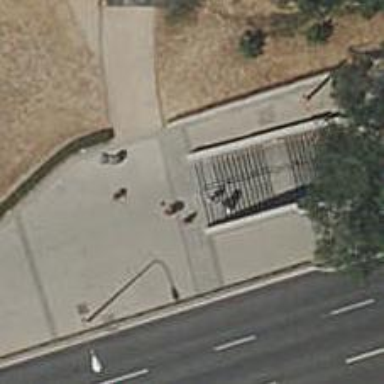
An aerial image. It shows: Subway entrance for railway system.